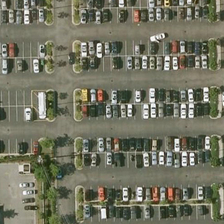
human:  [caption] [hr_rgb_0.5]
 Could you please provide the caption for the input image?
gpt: many cars are parked in a parking lot with several green trees .

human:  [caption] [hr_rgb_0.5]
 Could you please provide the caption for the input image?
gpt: many cars are parked in a parking lot with several green trees .

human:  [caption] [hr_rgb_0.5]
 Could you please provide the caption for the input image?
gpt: many cars are parked in a parking lot with several green trees .

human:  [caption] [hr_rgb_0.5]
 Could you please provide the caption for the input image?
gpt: many cars are parked in a parking lot with several green trees .

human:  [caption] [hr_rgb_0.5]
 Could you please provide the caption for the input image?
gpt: many cars are parked in a parking lot with several green trees .